Field crop: maize
Growth stage: 2
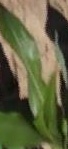
Species: maize